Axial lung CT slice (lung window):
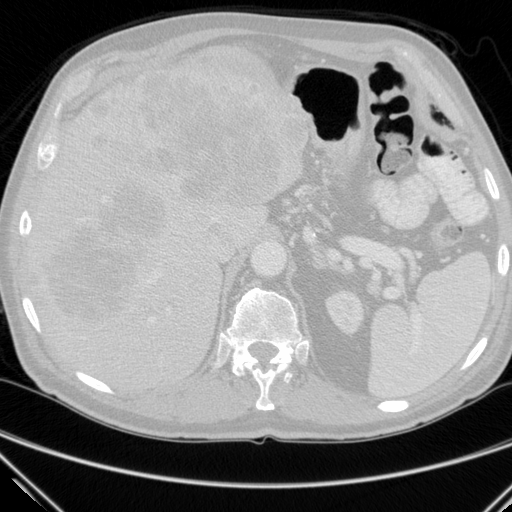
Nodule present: no